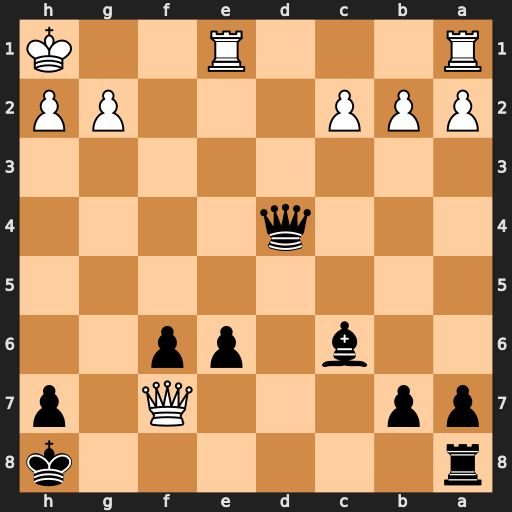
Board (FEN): r6k/pp3Q1p/2b1pp2/8/3q4/8/PPP3PP/R3R2K
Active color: b
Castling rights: -
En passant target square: -
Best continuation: Qf2 Rg1 Rg8